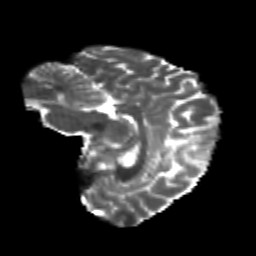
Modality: T2w
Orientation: sagittal
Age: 23
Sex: female
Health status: healthy
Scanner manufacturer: philips
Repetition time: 7.386 s
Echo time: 0.08599 s